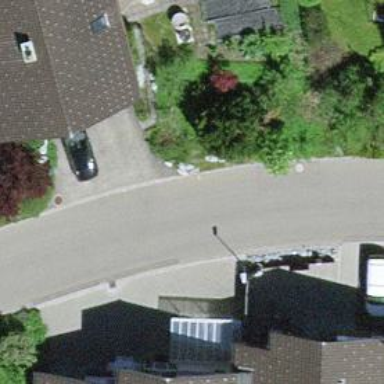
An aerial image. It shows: Smooth asphalt road in residential area.